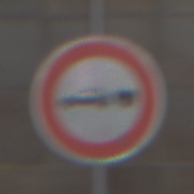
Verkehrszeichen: VerbotPersonenkraftwagenMitAnhaenger
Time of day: MorningAfternoon
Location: Roofed (Urban)
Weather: PartlyCloudy
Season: NotSpecified
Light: Natural